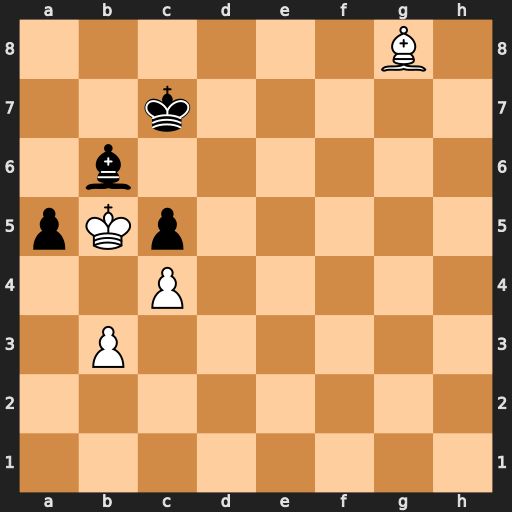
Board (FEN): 6B1/2k5/1b6/pKp5/2P5/1P6/8/8
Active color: w
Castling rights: -
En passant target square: -
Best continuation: Ka6 Kc6 Bd5+